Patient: sex F, age 75
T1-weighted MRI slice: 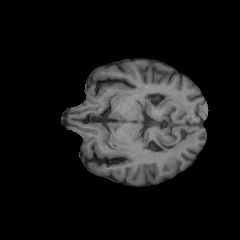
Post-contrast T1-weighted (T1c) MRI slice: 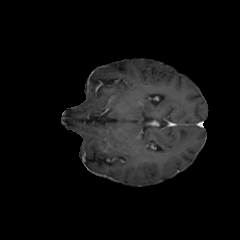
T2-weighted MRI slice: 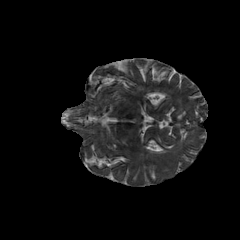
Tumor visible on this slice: no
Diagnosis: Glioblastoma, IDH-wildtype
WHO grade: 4